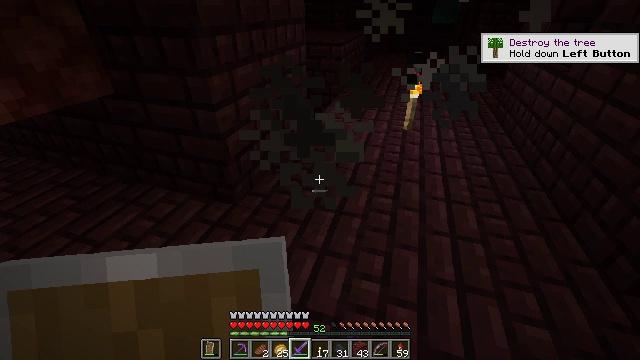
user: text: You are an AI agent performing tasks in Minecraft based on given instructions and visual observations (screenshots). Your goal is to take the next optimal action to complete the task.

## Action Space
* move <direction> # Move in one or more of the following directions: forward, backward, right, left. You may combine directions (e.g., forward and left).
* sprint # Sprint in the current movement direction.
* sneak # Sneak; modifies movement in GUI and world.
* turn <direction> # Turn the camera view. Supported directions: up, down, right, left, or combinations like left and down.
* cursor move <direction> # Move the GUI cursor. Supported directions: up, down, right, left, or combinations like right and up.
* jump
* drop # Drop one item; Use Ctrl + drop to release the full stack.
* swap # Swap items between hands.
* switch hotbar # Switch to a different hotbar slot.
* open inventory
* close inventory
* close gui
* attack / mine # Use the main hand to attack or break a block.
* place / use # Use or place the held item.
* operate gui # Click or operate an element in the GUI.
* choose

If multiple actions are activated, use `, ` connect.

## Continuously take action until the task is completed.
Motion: motion action
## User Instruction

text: Put out the fire.
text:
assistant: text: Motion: no_op